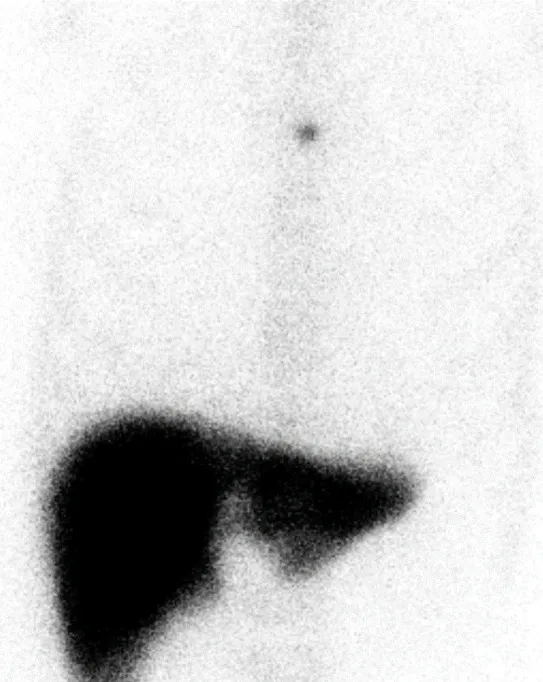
The anterior planar image of 99mTc-Sn-colloid scan at 3 years and 6 months postoperatively showed focal uptake in the center of the upper chest. Radioactivity in the native spleen is absent.
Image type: radiology (scintigraphy)